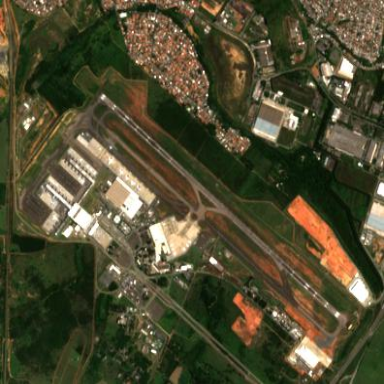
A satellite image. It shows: International public aerodrome.